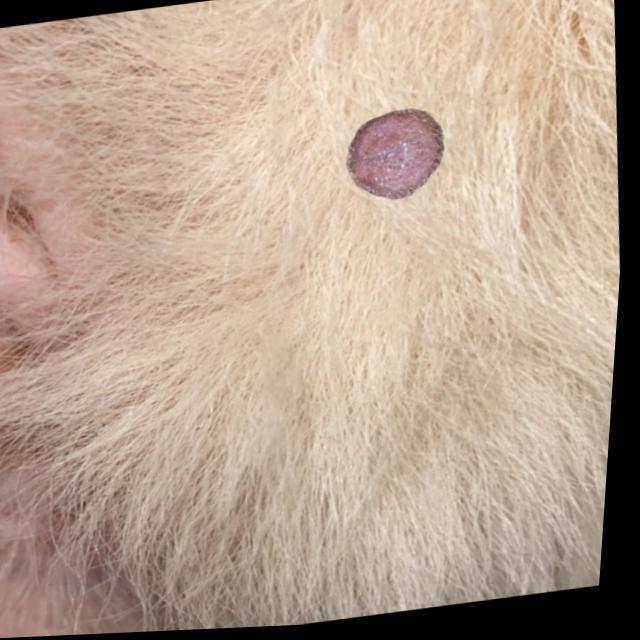
Canine ringworm (Dermatophytosis) — fungal infection caused by Microsporum or Trichophyton. Presents with circular alopecia, scaling, crusting, and broken hairs.